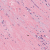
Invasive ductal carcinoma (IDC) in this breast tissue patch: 1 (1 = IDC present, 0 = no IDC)